Question: I am using Chrome 30.0.1599.101 and have issue with 'name' element: it has no properties.
'''
<html>
<body>
<form>
<input name="name" id="name" type="text">*<br>
<input name="pass" id="pass" type="text">*<br>
</form>
<script>
var name = document.getElementById("name");
var pass = document.getElementById("pass");
console.log(name); // no properties
console.log(pass); // everything ok
</script>
</body>
</html>
'''
Why has 'name' element has no properties? It's not only the console issue - the properties are not accessible in the code. However, everything works fine in Firefox browser. Even in the fiddle (by Gurpreet Singh) with the very same code in the same browser everything works. I tried '<!DOCTYPE html5>' as Uooo suggests, tried to reset the browser, but still no luck on localhost.
Here is a screenshot:

If I change the name 'name' to something else, the properties are visible.
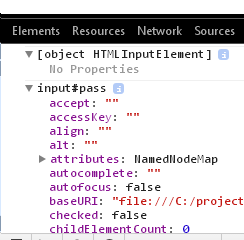
Answer: 'name' is already <URL>.
'var name = ...' is essentially the same as as saying 'window.name = ...'. Use another variable name that is actually not taken yet and you should be fine.